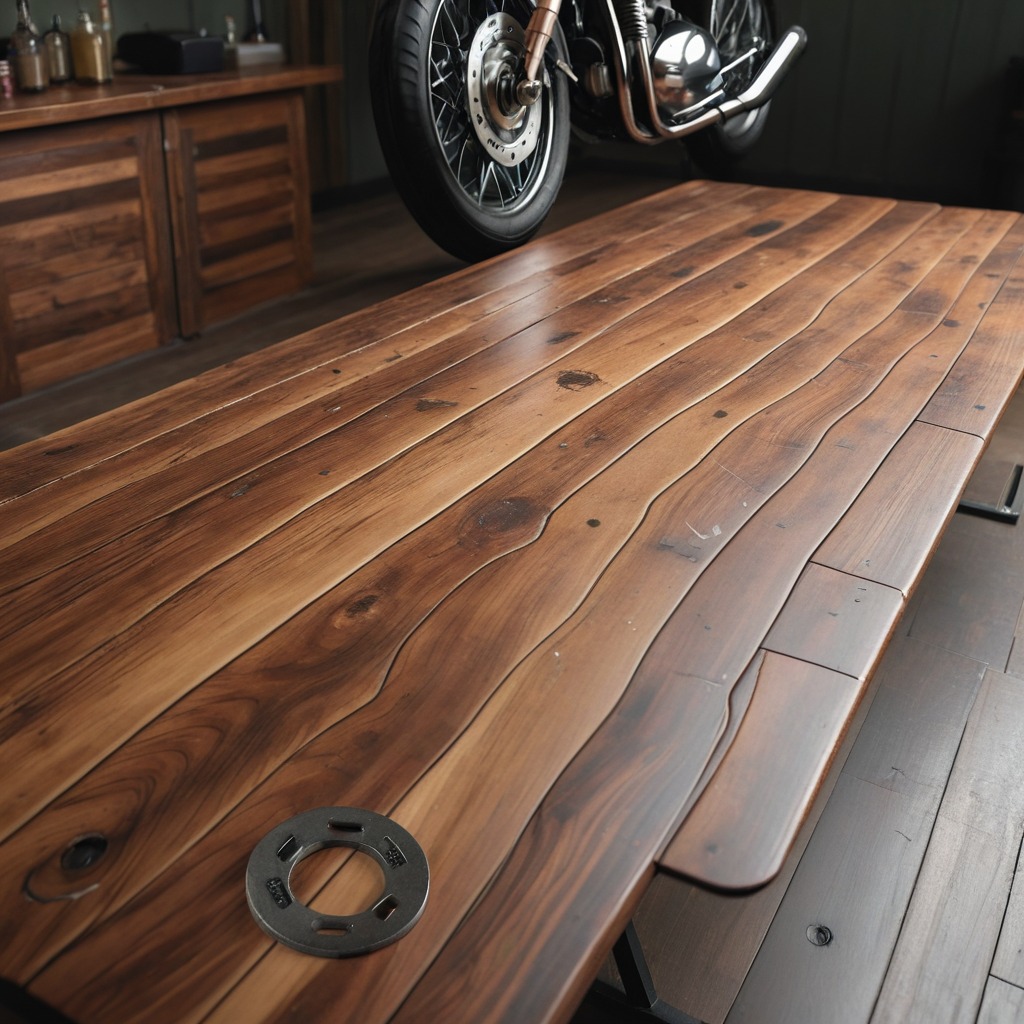
A flat metal washer lies on an oil-spilled wooden table in a vintage motorcycle garage.